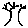
Label: tree